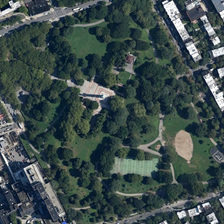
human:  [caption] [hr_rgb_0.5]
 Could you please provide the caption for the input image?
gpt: many green trees and some buildings are in a park .

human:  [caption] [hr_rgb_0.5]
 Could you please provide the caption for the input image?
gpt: there aare many big trees in the park .

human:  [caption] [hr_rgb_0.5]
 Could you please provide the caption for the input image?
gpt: many green trees and some buildings are in a park .

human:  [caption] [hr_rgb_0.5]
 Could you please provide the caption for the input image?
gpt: there aare many big trees in the park .

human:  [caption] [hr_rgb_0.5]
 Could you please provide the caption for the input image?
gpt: many green trees and some buildings are in a park .